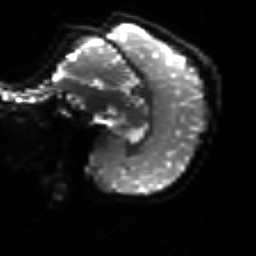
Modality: sbref
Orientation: sagittal
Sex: male
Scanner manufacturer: siemens
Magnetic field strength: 3 T
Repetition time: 5 s
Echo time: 0.071 s